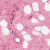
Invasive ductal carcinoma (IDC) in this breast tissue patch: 0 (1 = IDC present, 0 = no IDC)